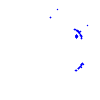
Particle: pion